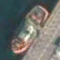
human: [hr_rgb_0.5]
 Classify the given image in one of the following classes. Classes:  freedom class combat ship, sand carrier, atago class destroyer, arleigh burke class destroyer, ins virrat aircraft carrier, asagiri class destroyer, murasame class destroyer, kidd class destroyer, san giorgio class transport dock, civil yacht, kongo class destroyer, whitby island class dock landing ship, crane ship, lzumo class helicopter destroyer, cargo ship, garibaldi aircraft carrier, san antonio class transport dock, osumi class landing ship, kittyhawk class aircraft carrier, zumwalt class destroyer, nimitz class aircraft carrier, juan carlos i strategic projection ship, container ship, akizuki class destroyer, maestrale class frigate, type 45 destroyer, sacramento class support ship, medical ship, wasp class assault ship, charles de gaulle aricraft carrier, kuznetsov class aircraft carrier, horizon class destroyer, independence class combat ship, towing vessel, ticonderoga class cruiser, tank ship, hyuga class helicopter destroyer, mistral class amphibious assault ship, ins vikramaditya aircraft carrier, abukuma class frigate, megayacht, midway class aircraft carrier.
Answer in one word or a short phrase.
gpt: Towing vessel